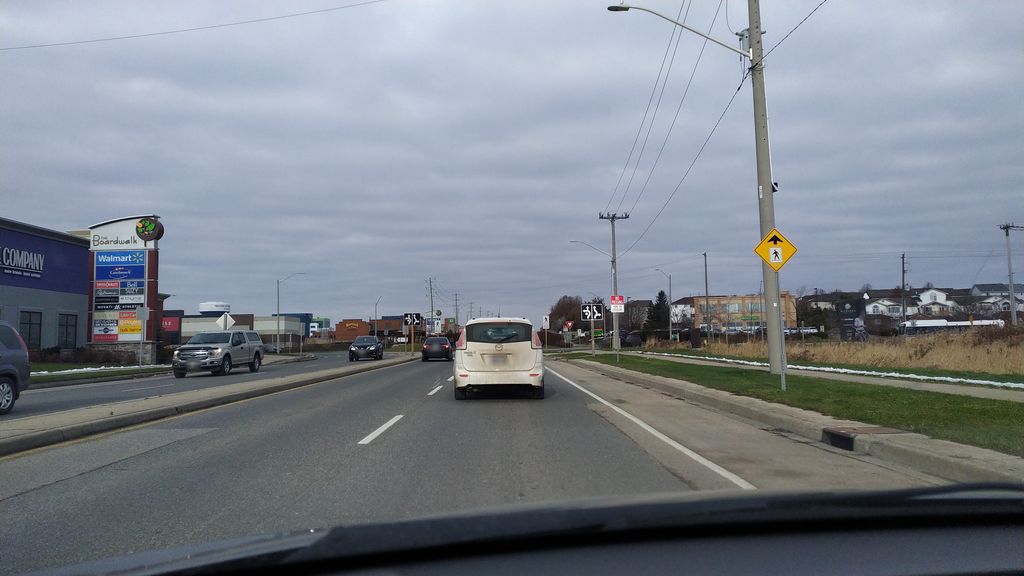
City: kitchener-waterloo